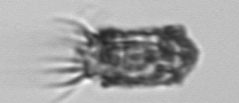
Label: Tintinnopsis